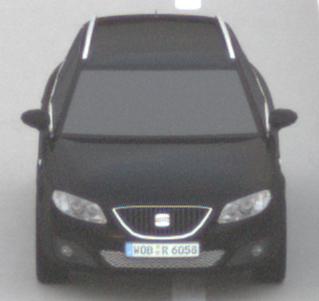
Make: SEAT
Model: Exeo ST 1.6
Detailed model: Exeo (3R) ST
Model produced from: 2010/05
Model produced until: 2010/08
Doors: 5
Color: black
Road condition: dry road
Daytime: sunrise or sunset
Contrast: low contrast